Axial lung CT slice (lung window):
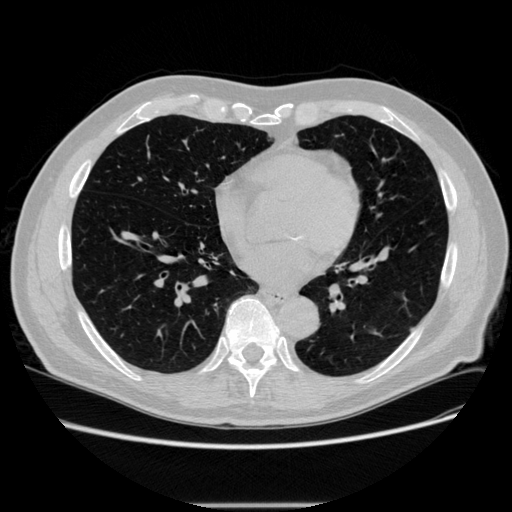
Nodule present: no